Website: lowes
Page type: customer-info-address
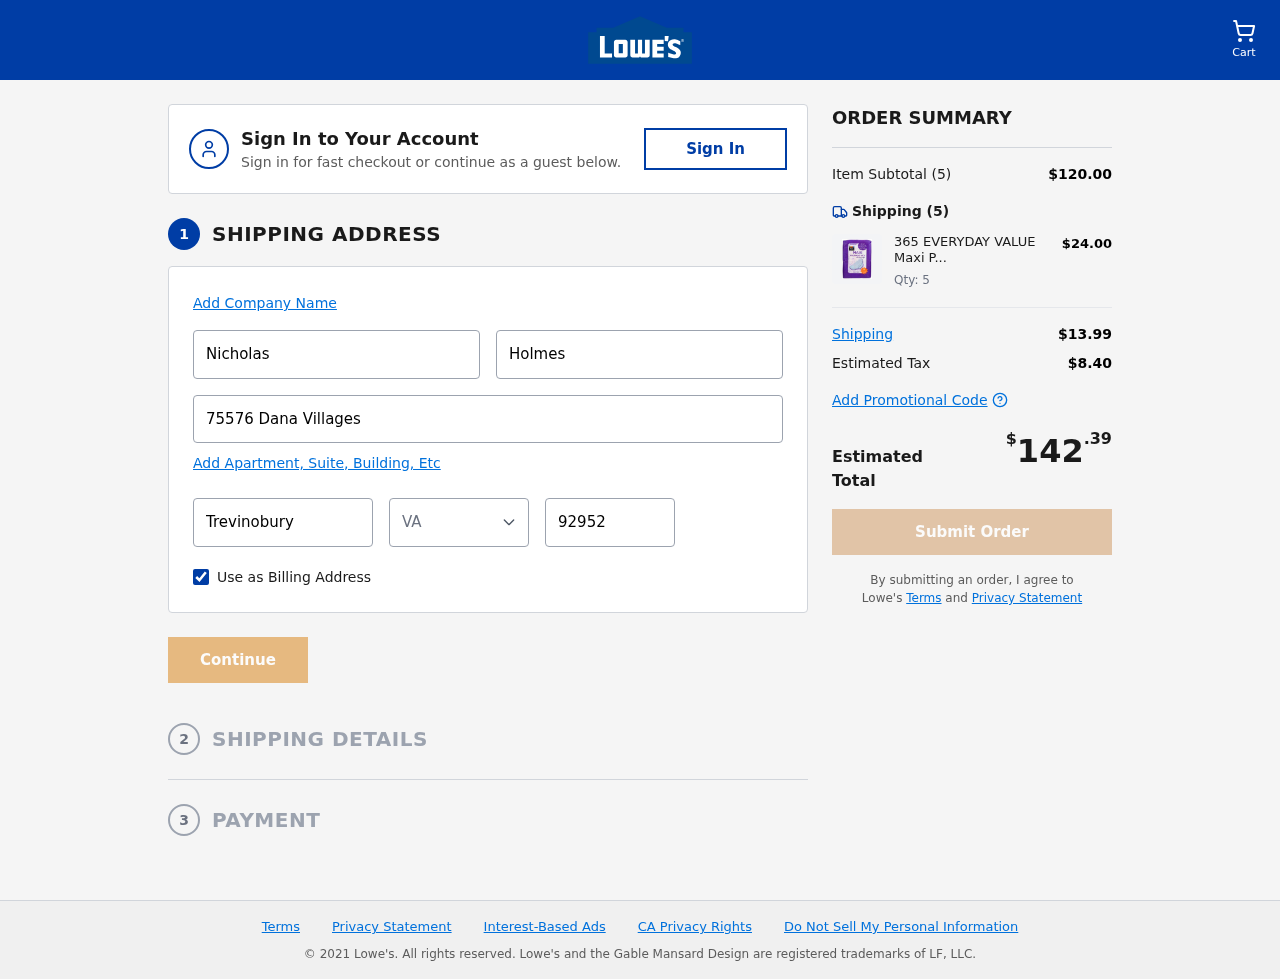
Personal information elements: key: PII_CITY
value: Trevinobury
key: PII_FIRSTNAME
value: Nicholas
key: PII_LASTNAME
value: Holmes
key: PII_POSTCODE
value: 92952
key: PII_STATE_ABBR
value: VA
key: PII_STREET
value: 75576 Dana Villages
Product elements: key: PRODUCT1_NAME
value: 365 EVERYDAY VALUE Maxi Pad Overnight, 14 CT
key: PRODUCT1_PRICE
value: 24
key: PRODUCT1_QUANTITY
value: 5
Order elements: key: ORDER_NUM_ITEMS
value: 5
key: ORDER_SUBTOTAL
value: $120.00
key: ORDER_NUM_ITEMS2
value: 5
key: ORDER_SHIPPING_COST
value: $13.99
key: ORDER_TAX
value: $8.40
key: ORDER_TOTAL
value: $142.39